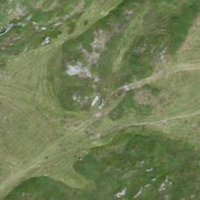
EUNIS habitat code: 23
Species observed at this site:
Linaria cannabina
Corvus corax